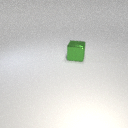
large green metal cube